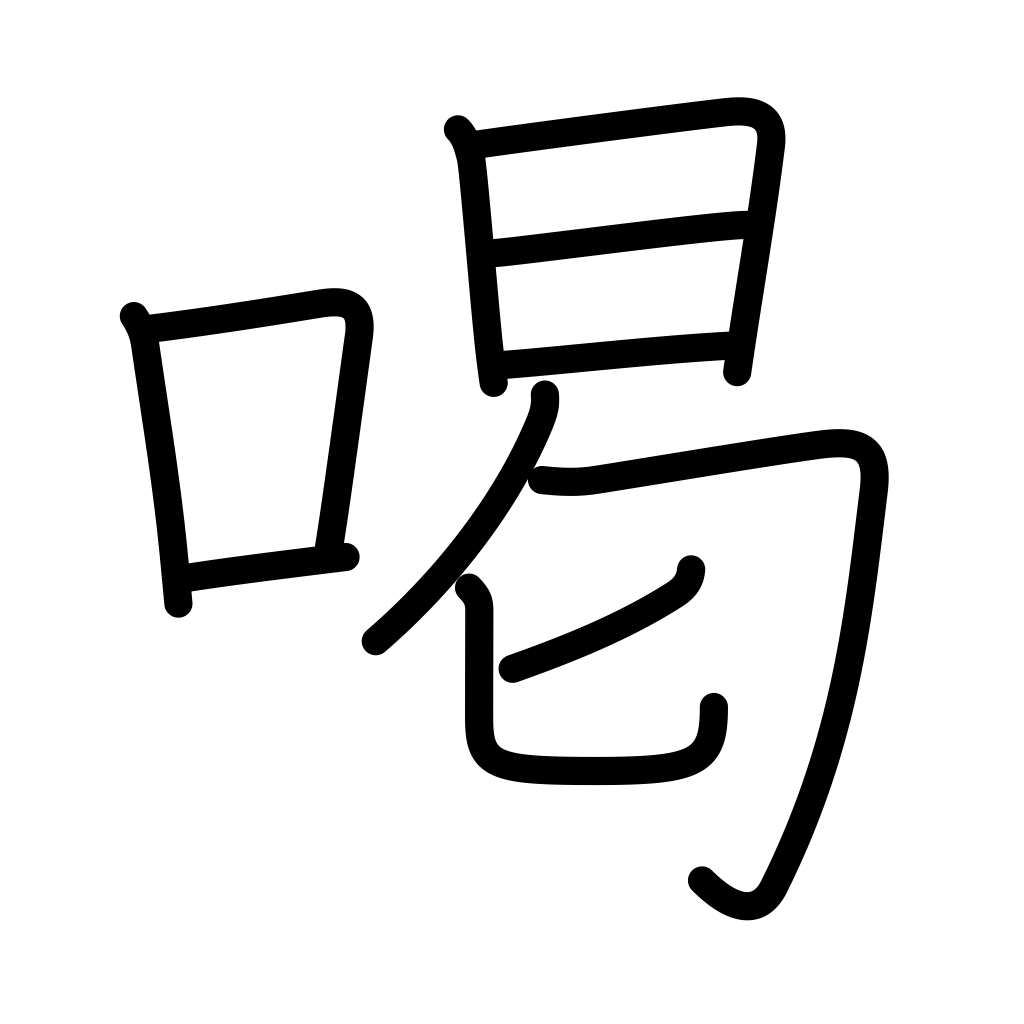
Meaning: hoarse, scold